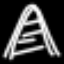
Label: The Eiffel Tower